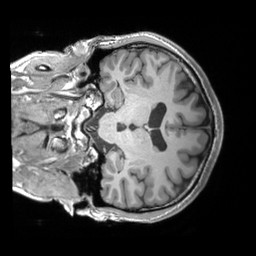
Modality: T1w
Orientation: coronal
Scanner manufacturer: siemens
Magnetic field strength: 3 T
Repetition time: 2.25 s
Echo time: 0.00306 s